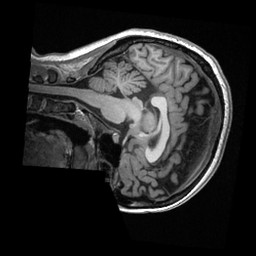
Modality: T1w
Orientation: sagittal
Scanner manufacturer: ge
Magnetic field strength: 3 T
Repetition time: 0.007668 s
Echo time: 0.002936 s